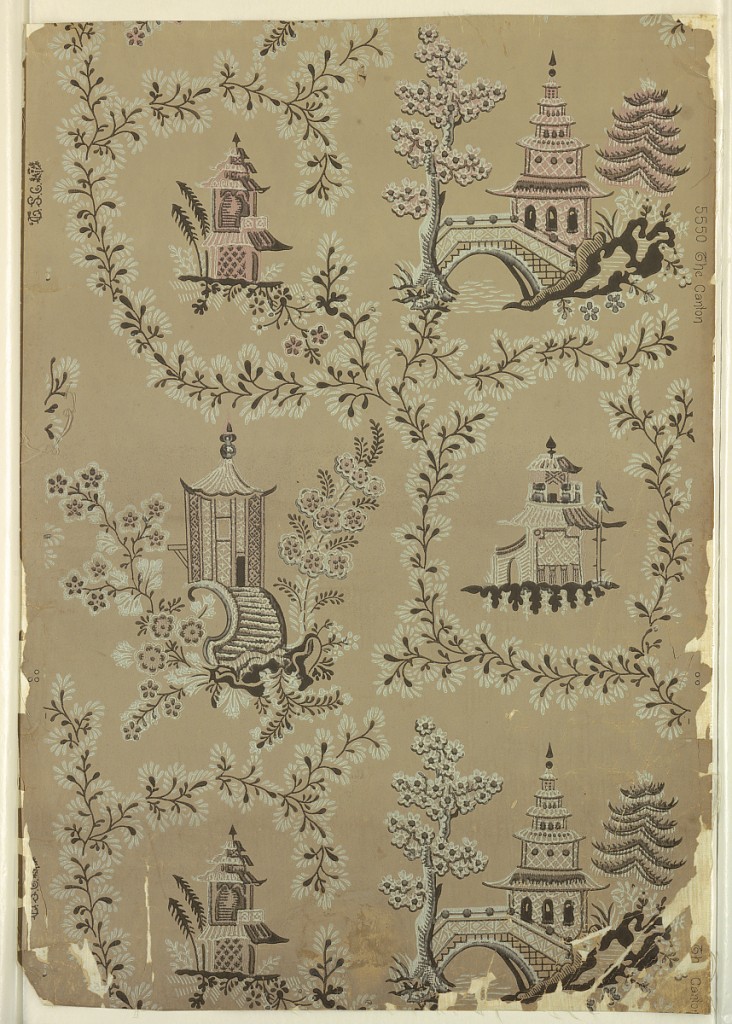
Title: The Canton
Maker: Thomas Strahan & Co., Manufactory
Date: ca. 1910
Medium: Machine-printed paper
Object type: Sidewall
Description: Vertical rectangle, a full width, giving nearly two repeats. Framework of simple floral forms enclosing areas of varying size and shape, with Chinoiserie pagoda and three different summer houses.